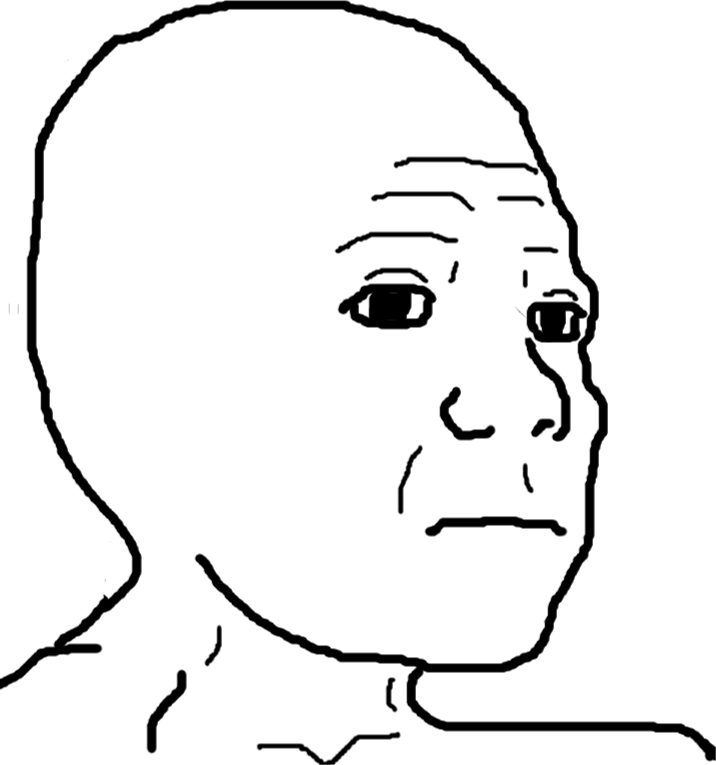
Label: 5_Groomer